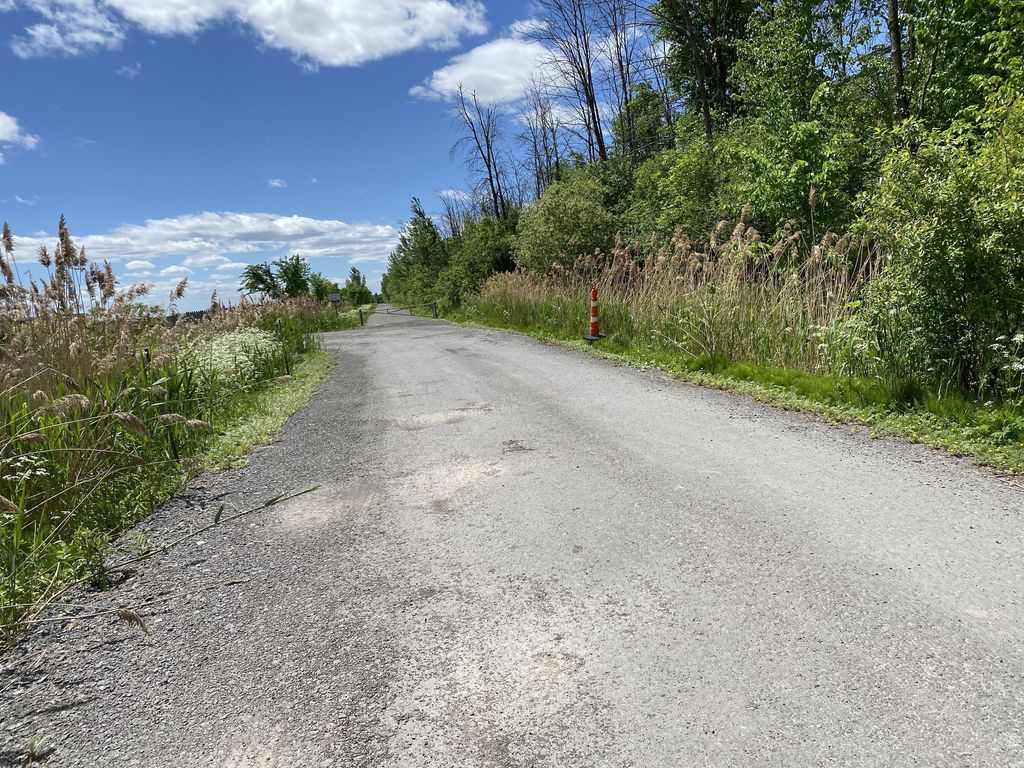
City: montreal